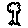
Label: tree